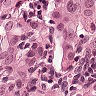
Metastatic tissue present: yes